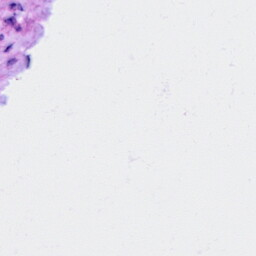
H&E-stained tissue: Ovarian